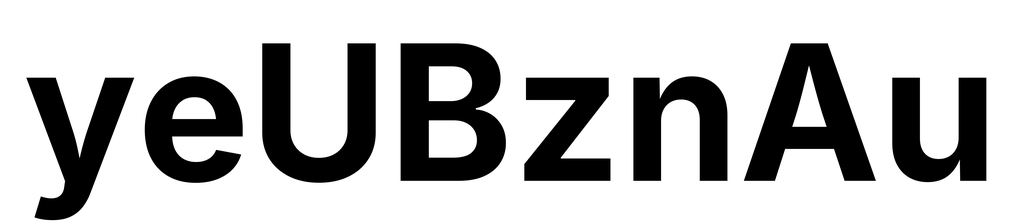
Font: Inter_Bold